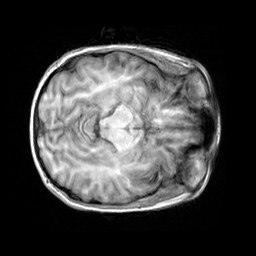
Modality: T1w
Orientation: axial
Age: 19
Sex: female
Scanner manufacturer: siemens
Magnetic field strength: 3 T
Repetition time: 2.3 s
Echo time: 0.00303 s